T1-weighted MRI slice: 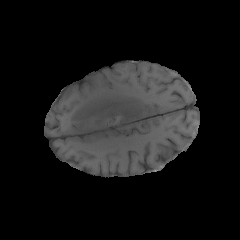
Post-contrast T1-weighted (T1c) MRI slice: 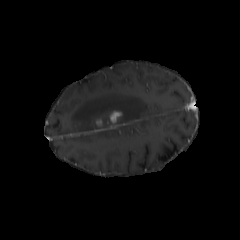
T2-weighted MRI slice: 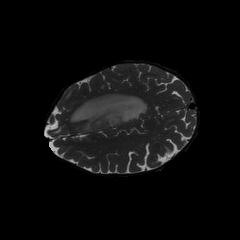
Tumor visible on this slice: yes